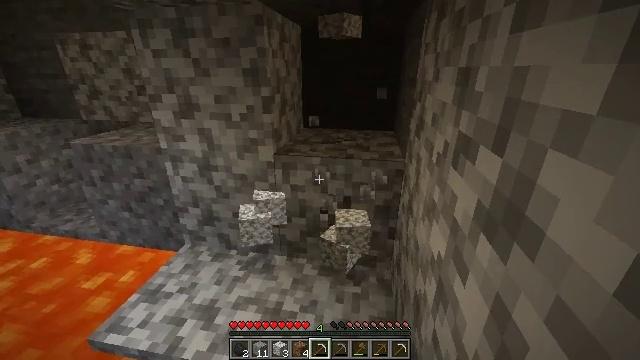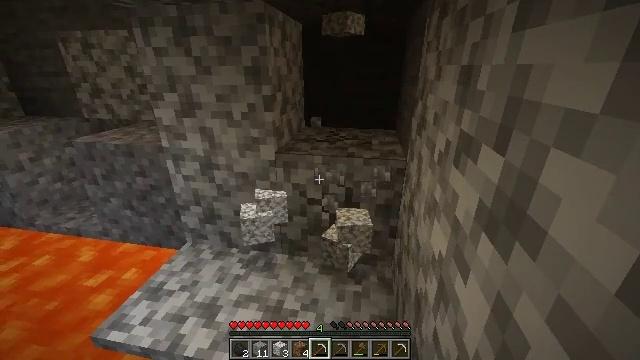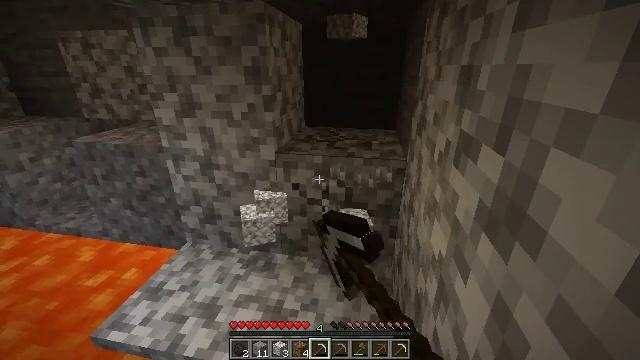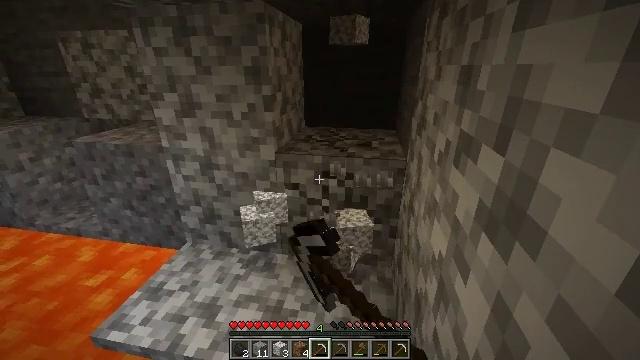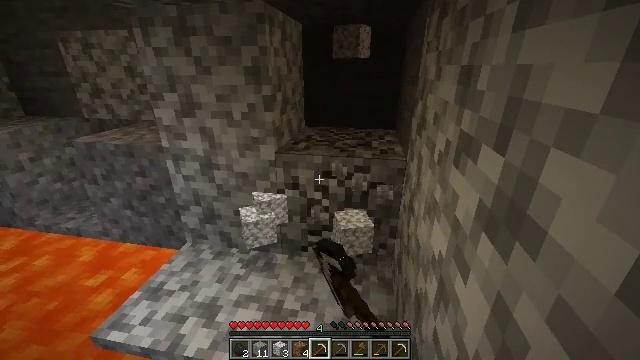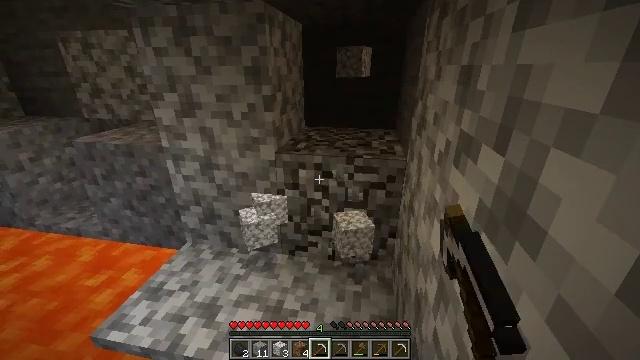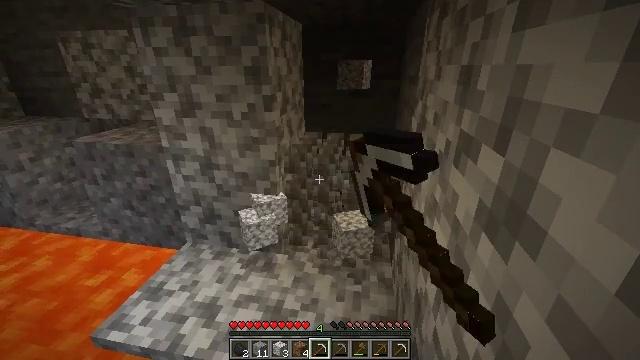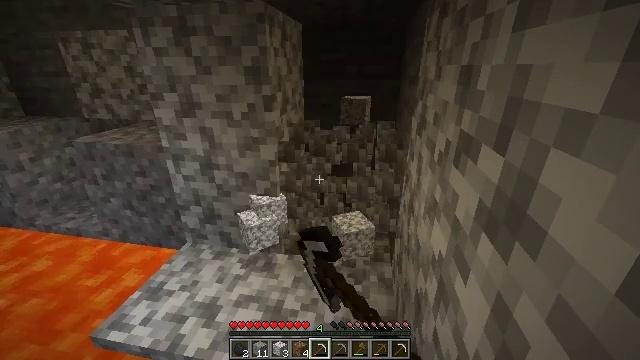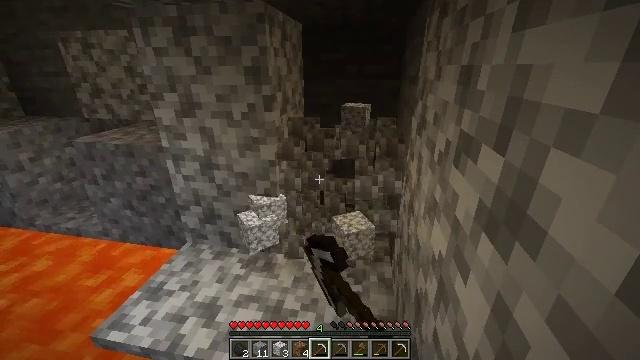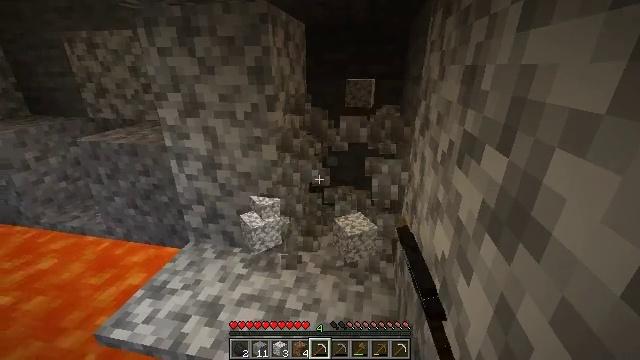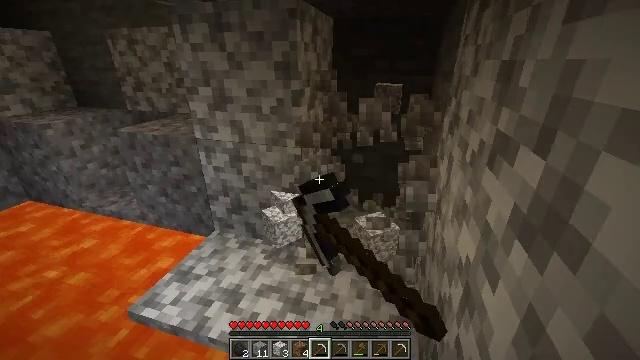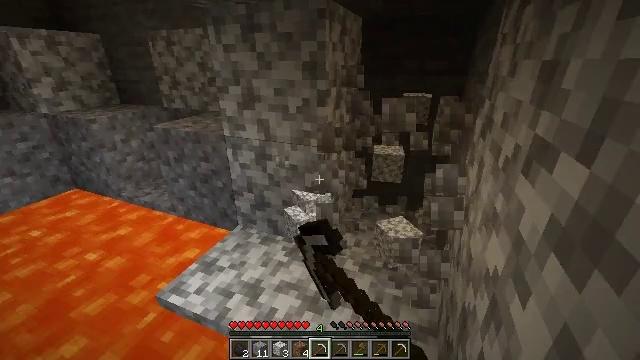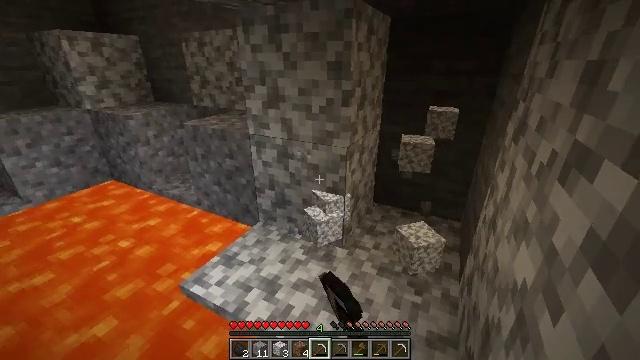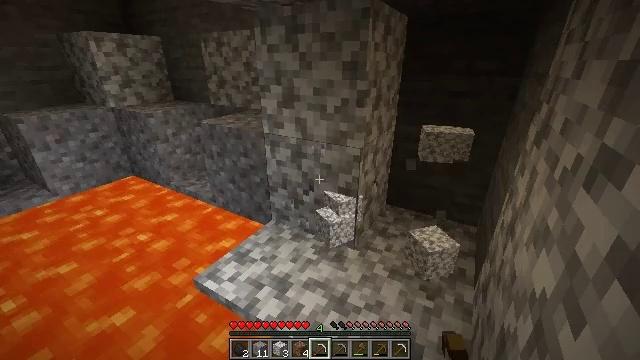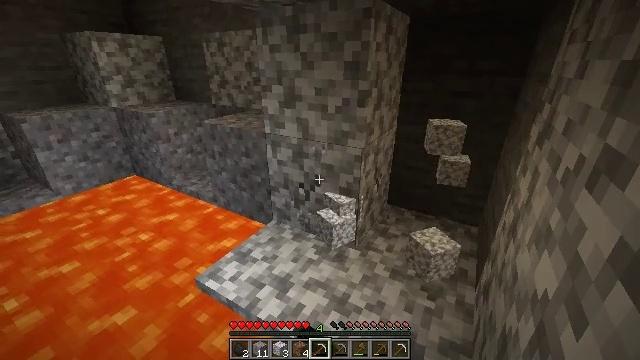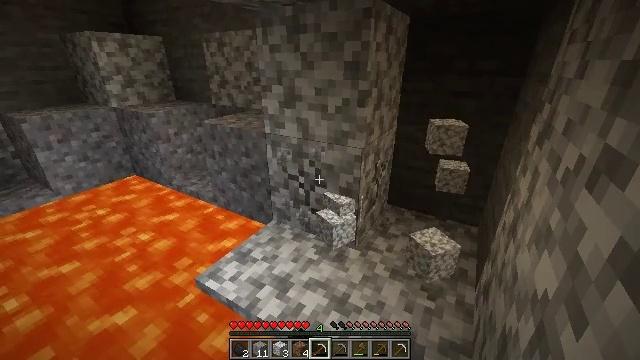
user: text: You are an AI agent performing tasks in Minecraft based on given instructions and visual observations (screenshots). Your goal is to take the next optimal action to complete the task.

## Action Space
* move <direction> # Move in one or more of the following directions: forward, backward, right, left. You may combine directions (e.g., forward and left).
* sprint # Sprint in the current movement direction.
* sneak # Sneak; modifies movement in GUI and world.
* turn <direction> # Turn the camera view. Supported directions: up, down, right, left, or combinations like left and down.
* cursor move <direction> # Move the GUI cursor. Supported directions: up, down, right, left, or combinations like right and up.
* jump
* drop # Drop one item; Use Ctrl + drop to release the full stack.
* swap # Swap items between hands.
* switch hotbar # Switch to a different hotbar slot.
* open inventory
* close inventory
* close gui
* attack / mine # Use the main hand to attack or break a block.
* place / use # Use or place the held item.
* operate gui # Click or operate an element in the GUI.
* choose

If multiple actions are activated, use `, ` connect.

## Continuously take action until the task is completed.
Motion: motion action
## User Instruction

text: Collect diorite
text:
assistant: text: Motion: attack / mine
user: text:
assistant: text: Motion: attack / mine
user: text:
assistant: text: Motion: attack / mine
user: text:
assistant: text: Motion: attack / mine
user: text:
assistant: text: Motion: attack / mine
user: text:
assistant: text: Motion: attack / mine
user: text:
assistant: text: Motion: attack / mine
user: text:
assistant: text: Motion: attack / mine
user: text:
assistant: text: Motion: attack / mine
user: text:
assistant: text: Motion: turn left, attack / mine
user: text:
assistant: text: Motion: turn left, attack / mine
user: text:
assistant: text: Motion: turn left, attack / mine
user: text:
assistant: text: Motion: turn left, attack / mine
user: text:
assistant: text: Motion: attack / mine
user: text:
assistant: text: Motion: attack / mine
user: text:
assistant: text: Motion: attack / mine
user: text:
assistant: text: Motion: attack / mine
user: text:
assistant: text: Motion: attack / mine
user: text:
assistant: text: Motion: attack / mine
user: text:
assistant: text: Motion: attack / mine
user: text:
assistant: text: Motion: attack / mine
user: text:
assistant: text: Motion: attack / mine
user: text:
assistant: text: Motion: turn up, attack / mine
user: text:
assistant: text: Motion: turn right and up, attack / mine
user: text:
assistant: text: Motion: turn right and up, attack / mine
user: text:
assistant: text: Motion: turn up, attack / mine
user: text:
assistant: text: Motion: turn up, attack / mine
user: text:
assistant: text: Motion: turn up, attack / mine
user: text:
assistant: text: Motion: attack / mine
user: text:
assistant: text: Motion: attack / mine